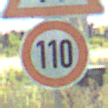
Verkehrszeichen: Geschwindigkeit110
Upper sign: VerengteFahrbahn
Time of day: Midday
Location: Outdoor (Special)
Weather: PartlyCloudy
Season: NotSpecified
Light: Natural